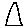
Label: triangle